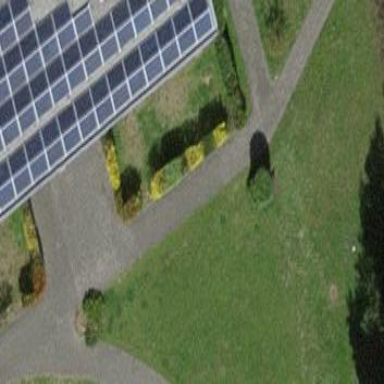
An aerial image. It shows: Garden surrounded by fence.